Question: I'm getting a strange crash in my UICollectionView.
The crashing UICollectionView is embedded in an UICollectionView cell of another UICollectionView.
I can't reproduce the issue, it seems to happen sometimes if the inner UICollectionView get's newly initialized because the outer CollectionView is reloading it's cells.
What I'm doing in line 52 in setupBSCTopnewsCollectionView is
---
---
'''
- (UICollectionViewCell *)collectionView:(UICollectionView *)collectionView cellForItemAtIndexPath:(NSIndexPath *)indexPath
{
if([collectionView isEqual:self.collectionView])
{
if(indexPath.row == 0) // Header Cell
{
BSCTopnewsCollectionView *cell = [collectionView dequeueReusableCellWithReuseIdentifier:BSCHeaderReuseIdentifier forIndexPath:indexPath];
cell.dataSource = self;
cell.weakDelegatePointer = self;
self.topNewsCollectionView = cell;
return cell;
}
else
{
//create normal cells
}
}
else if ([collectionView isEqual:self.topNewsCollectionView.collectionView])
{
BSCTopNewsHeaderCell *cell = [collectionView dequeueReusableCellWithReuseIdentifier:BSCTopNewsCellReuseIdentifier forIndexPath:indexPath];
BSCNews *topnews = [self.topNews objectAtIndex:indexPath.row];
[cell setEntity:topnews];
return cell;
}
}
'''
A few clarifications for the method calls there:
'''
- (void)setWeakDelegatePointer:(BSCFrontPageViewController *)weakDelegatePointer
{
_weakDelegatePointer = weakDelegatePointer;
[self setupBSCTopnewsCollectionView];
[self.collectionView reloadData];
}
- (void)setupBSCTopnewsCollectionView
{
self.collectionView.delegate = self.weakDelegatePointer;
self.collectionView.dataSource = self.weakDelegatePointer;
BSCInfiniteLayout *infiniteLayout = [[BSCInfiniteLayout alloc] init];
infiniteLayout.delegate = self;
// Setup Layout
self.collectionView.collectionViewLayout = infiniteLayout;
self.collectionView.showsHorizontalScrollIndicator = NO;
self.collectionView.pagingEnabled = YES;
// Register Cells
[self.collectionView registerNib:[UINib nibWithNibName:@"BSCTopNewsHeaderCell" bundle:nil] forCellWithReuseIdentifier:BSCTopNewsCellReuseIdentifier];
}
'''
---
---
: The crash only seems to occur in special occasions.
If the app was in the background, but still in memory and the user opens it up again. It then checks our API for new data, and if it found something will load them and reload the whole collectionView. Thats when the crash occurs.
If the CollectionView is reloaded while the app is running without being in the background in the beginning everything is fine.
---
To make the setup a bit more clear.

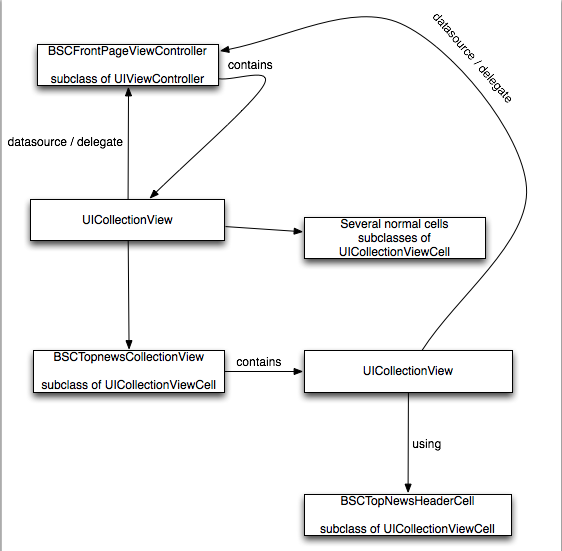
Answer: Pulling our "Answer" out of the comments.
Sadly none of the answers helped. I ended up refactoring the whole thing and then the problem disappeared. I even had an pretty detailed talk with an apple DTS engineer who also didn't knew what to do. So we just refactored. Sorry :/